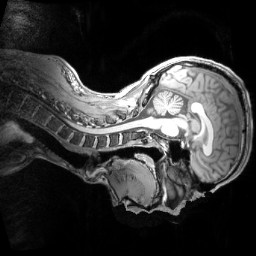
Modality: T1w
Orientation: sagittal
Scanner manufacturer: siemens
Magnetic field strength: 3 T
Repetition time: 2.3 s
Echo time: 0.0033 s